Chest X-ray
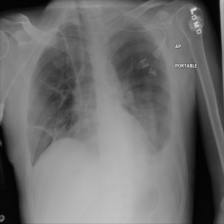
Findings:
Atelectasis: positive
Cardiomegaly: negative
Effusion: negative
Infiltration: negative
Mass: negative
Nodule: negative
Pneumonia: negative
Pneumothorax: negative
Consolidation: negative
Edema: negative
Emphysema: negative
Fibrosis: positive
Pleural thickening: positive
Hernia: negative